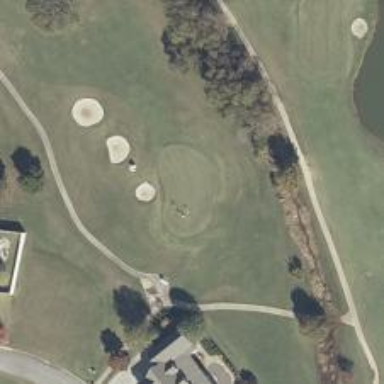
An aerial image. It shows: View of golf hole.